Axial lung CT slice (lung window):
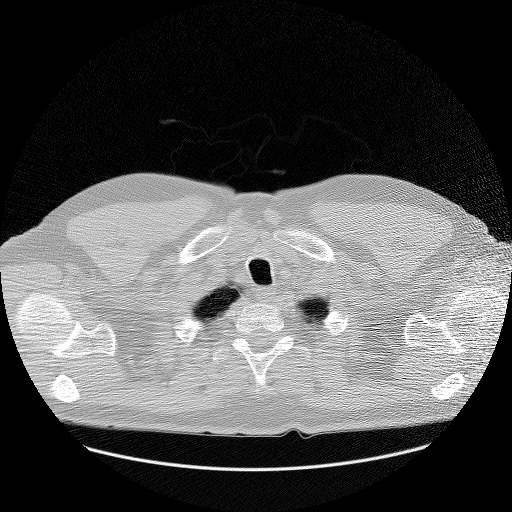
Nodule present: no